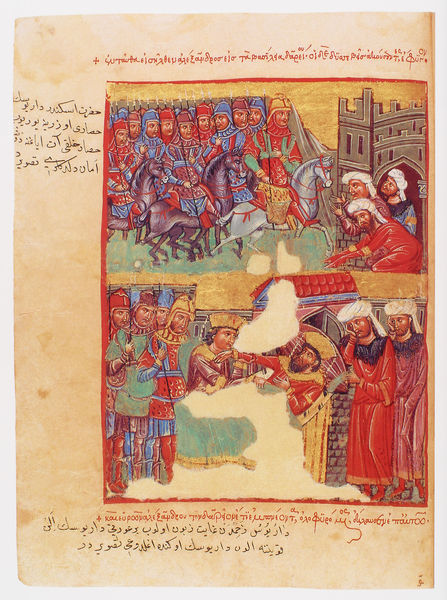
Titel: Der griechische Alexanderroman
Institution: Venedig, Hellenic Institute Codex Gr. 5
Schlagwörter: angriff, blau, weiß, gelb, grün, menschen, stadt, männer, zeichnung, rot, tod, trauer, brücke, gewand, gold, gewänder, dachziegel, pferd, pferde, reiter, sattel, schrift, papier, liegen, mauer, farbe, schlacht, könig, lanze, soldaten, bett, schriftzeichen, zinnen, krank, buch, burg, seite, illustration, text, knien, helm, ritter, heer, buchseite, besuch, arabisch, kranker, stadtmauer, lanzen, heilung, turban, willkommen, alexander, streitmacht, gefolgsleute, alexanderroman